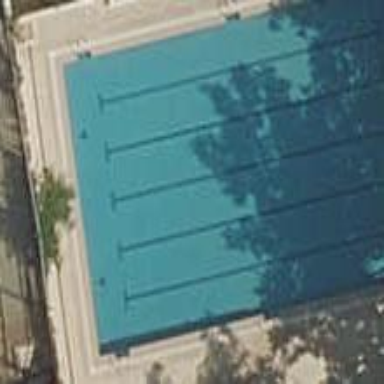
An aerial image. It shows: Swimming pool located in leisure land.